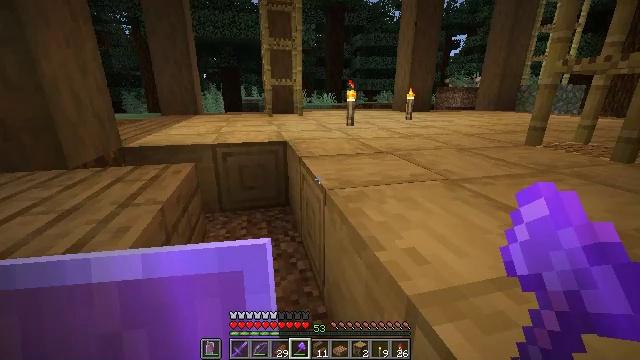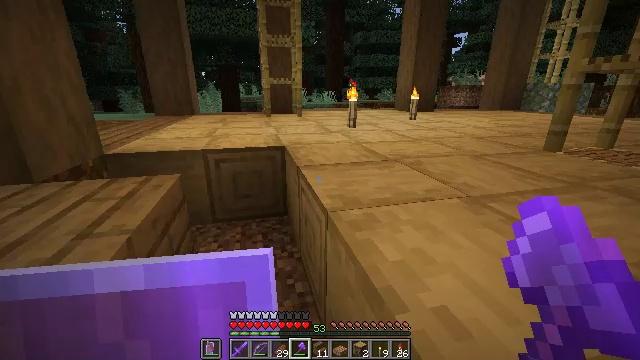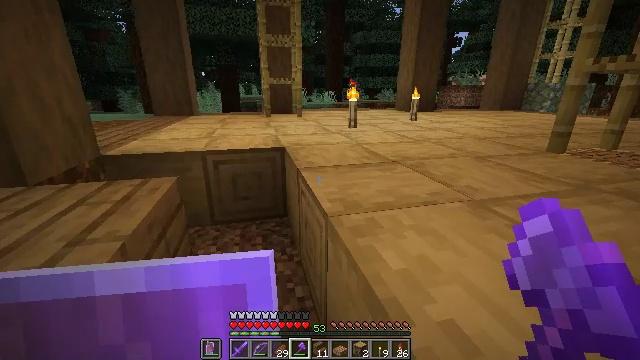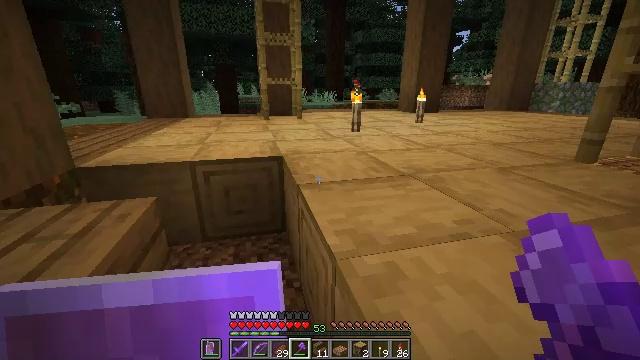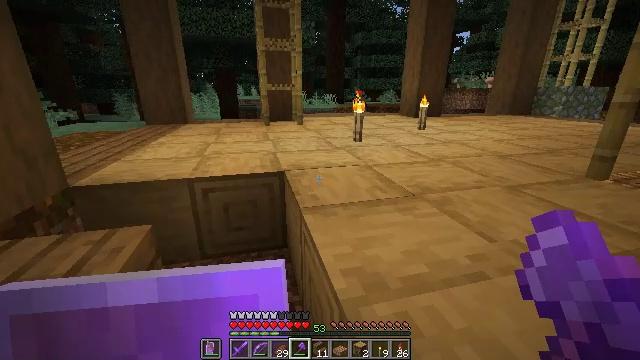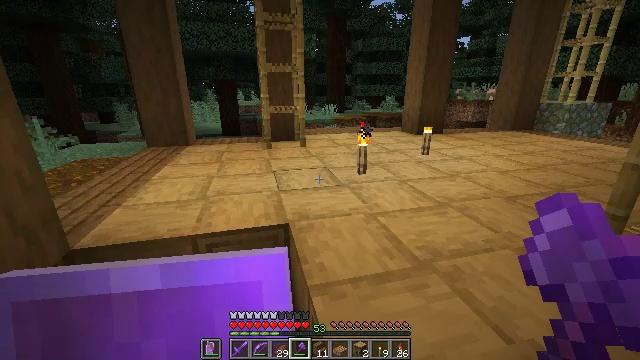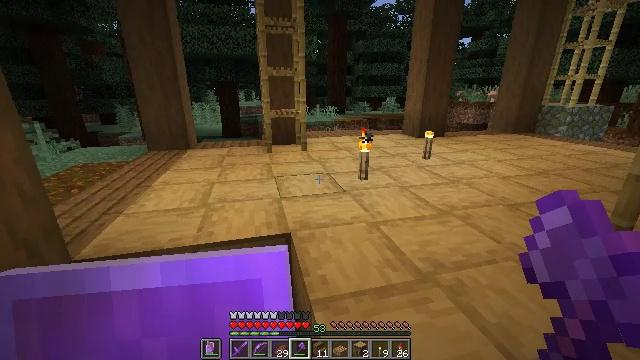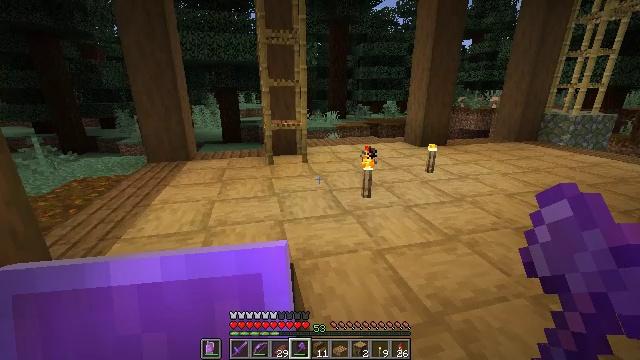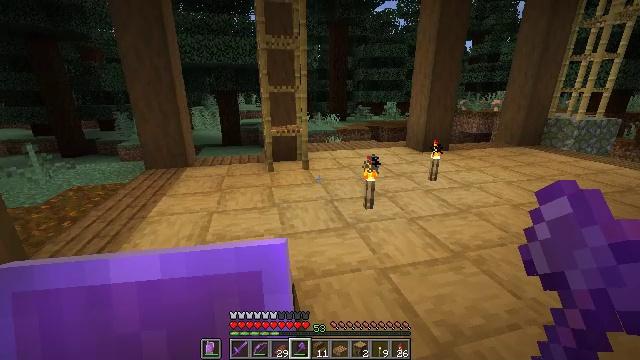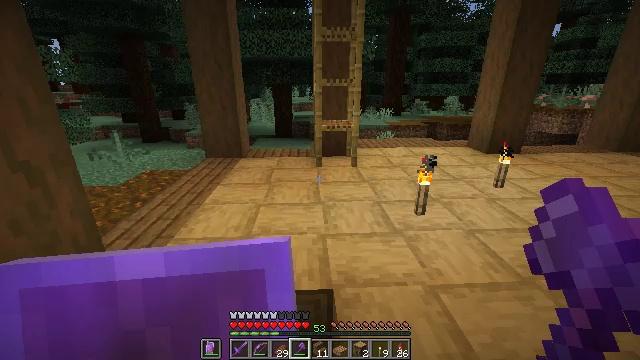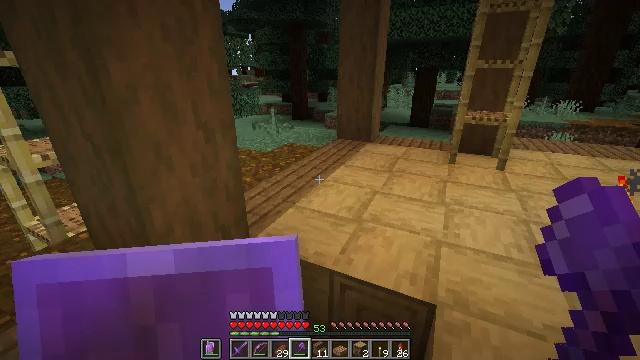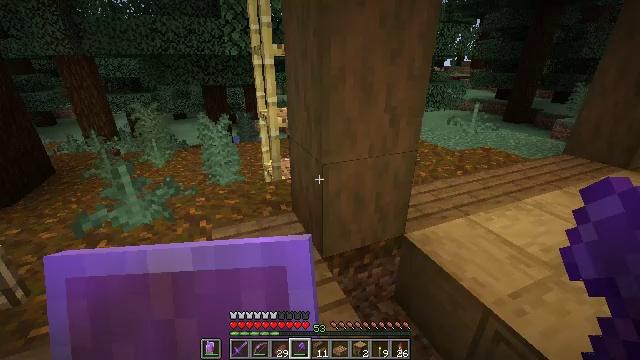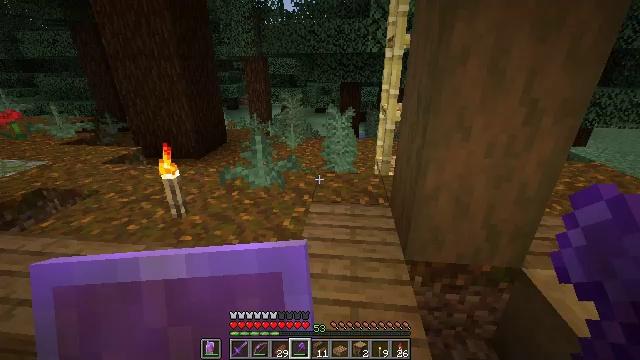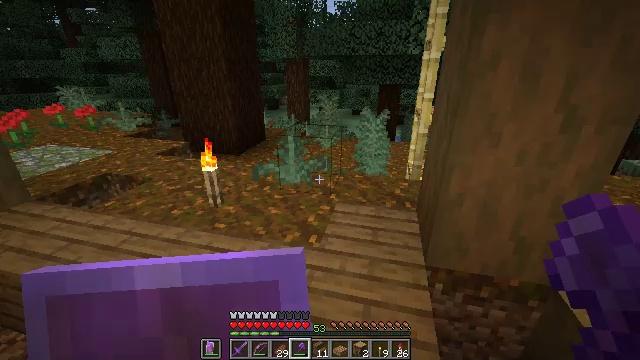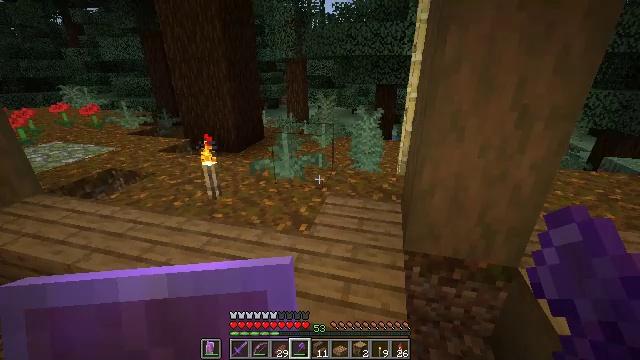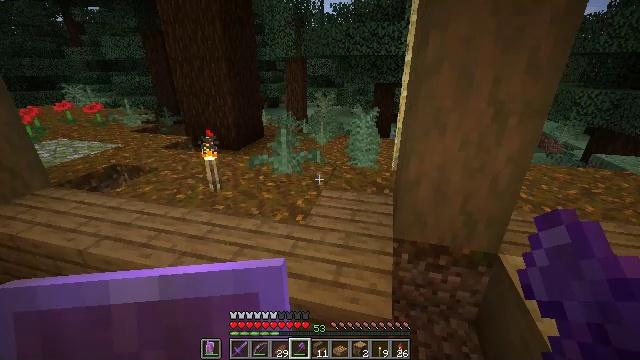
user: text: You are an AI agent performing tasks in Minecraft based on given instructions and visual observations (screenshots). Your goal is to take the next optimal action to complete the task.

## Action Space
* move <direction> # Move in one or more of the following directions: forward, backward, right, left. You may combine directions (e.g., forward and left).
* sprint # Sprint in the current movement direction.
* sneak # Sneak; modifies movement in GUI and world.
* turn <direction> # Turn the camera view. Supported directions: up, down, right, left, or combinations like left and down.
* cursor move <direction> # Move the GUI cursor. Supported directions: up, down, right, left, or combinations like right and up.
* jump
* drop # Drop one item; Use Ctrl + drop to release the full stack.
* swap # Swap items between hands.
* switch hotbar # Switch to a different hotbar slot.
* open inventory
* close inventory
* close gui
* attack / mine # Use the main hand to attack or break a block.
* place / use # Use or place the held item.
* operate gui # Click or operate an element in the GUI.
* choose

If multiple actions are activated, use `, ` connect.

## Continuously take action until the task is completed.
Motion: motion action
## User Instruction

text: Remove the scaffolding structure.
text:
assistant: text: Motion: move forward
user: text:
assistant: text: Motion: move forward
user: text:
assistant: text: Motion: move forward
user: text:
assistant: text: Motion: move forward, jump
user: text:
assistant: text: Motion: move forward, jump
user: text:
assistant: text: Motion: move forward, jump
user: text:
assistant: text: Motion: move forward, jump
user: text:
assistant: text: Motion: move forward and move right
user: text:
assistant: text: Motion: move forward and move right, turn left and down
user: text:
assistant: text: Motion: move right, turn left and down
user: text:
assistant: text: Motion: move right, turn left and down
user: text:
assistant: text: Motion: move back and move right, turn left
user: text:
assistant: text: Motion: move back, turn left
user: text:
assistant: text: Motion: move back
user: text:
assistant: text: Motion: move back
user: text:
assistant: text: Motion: move back
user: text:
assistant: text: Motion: move back
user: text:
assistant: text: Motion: move back
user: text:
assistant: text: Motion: move back
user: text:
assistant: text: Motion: move back
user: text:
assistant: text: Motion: move back, turn left and up
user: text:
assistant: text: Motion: move back, turn left and up
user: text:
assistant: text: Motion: move back, turn left and up
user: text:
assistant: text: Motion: no_op
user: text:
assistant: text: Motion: no_op
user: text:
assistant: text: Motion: no_op
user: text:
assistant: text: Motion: no_op
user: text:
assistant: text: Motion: no_op
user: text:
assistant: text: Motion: no_op
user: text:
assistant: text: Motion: no_op